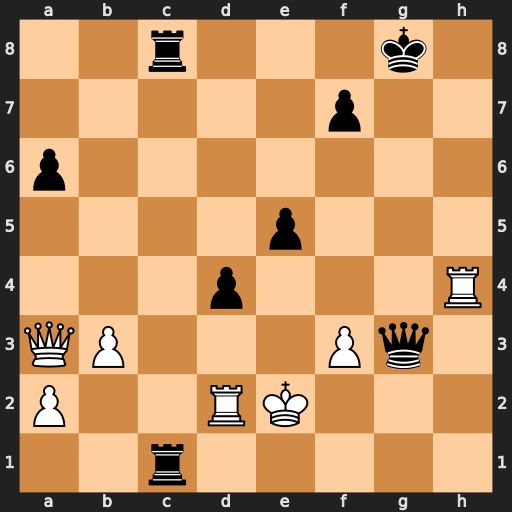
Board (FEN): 2r3k1/5p2/p7/4p3/3p3R/QP3Pq1/P2RK3/2r5
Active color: w
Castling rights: -
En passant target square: -
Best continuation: Rg4+ Qxg4 fxg4